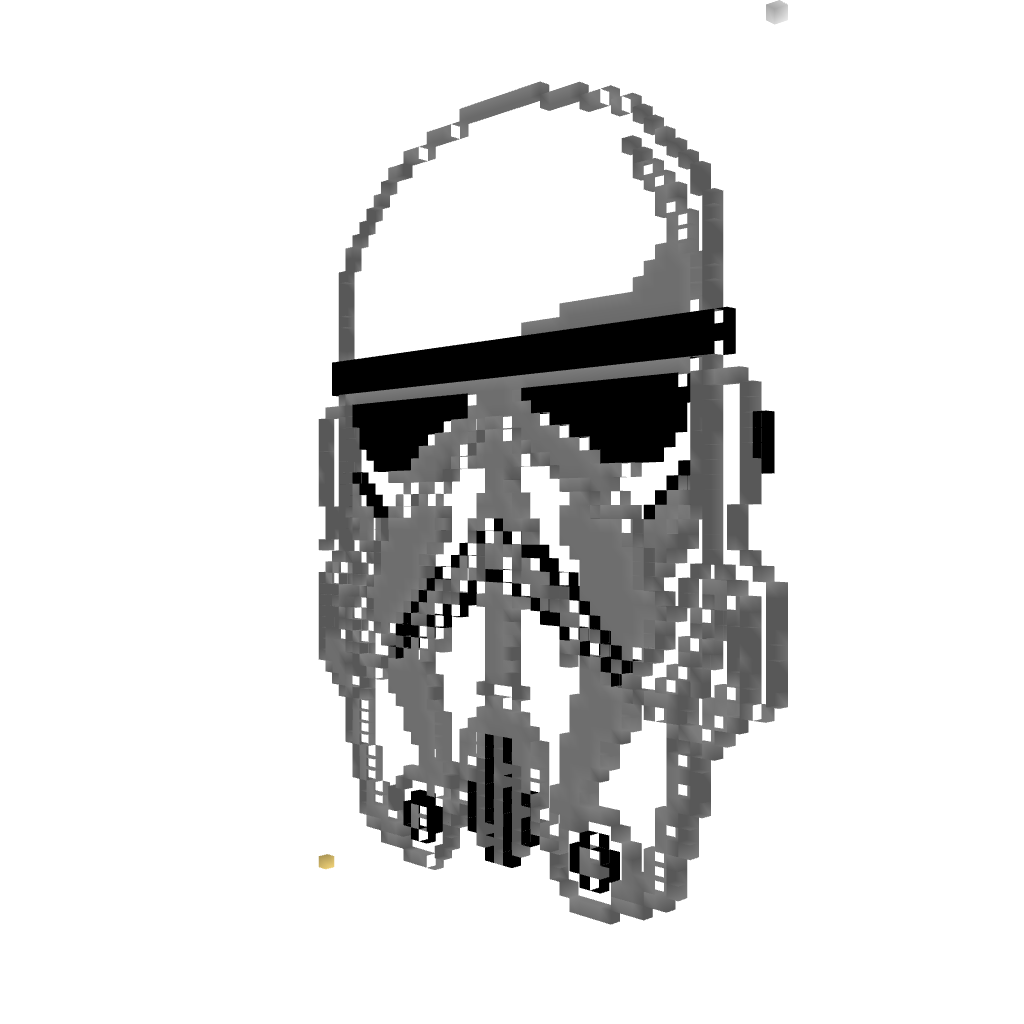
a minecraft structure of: Storm Trooper bad low quality